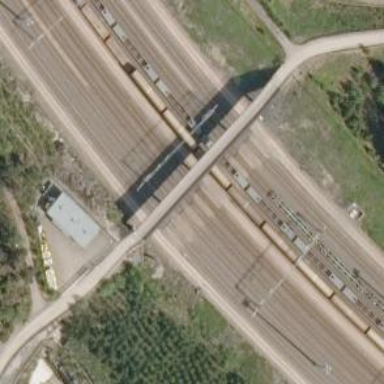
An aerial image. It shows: Level crossing with saltire markings.